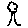
Label: tree